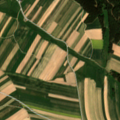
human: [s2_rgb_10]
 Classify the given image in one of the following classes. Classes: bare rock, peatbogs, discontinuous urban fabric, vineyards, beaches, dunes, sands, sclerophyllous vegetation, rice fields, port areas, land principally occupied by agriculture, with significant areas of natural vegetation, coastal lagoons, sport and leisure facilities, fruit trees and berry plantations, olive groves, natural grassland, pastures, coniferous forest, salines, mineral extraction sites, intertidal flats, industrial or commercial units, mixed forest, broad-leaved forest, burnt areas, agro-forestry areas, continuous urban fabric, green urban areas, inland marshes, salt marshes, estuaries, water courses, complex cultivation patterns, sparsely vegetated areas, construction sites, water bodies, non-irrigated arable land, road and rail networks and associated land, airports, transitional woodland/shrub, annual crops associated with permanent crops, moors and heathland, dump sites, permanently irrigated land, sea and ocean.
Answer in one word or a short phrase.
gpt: discontinuous urban fabric, non-irrigated arable land, pastures, coniferous forest